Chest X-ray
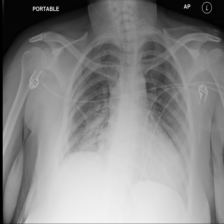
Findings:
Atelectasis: negative
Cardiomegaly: negative
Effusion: negative
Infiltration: negative
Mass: negative
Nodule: negative
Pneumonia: negative
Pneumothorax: negative
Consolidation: negative
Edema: negative
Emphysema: negative
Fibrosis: negative
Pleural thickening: negative
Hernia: negative